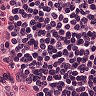
Metastatic tissue present: no